Question: how can I display the text "Selected Item x" to like in the picture?

'''
ITM=$(dialog --stdout --menu "
Select Items...
" 20 120 0 "item_1" "Item 1" "item_2" "Item 2" "item_3" "Item 3")
'''
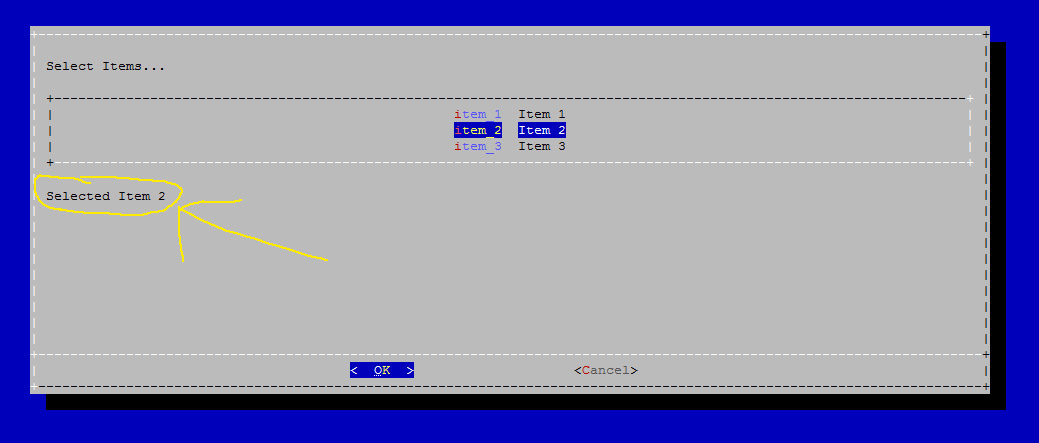
Answer: This seems to be one step further
'''
#!/usr/bin/env bash
items=(
item_1 "Item 1" "Selected Item 1"
item_2 "Item 2" "Selected Item 2"
item_3 "Item 3" "Selected Item 3"
)
dialog --item-help --menu '
Selected Items...
' 20 120 0 "${items[@]}"
'''
It doesn't look like dialog(1) allows you to position the help text though.